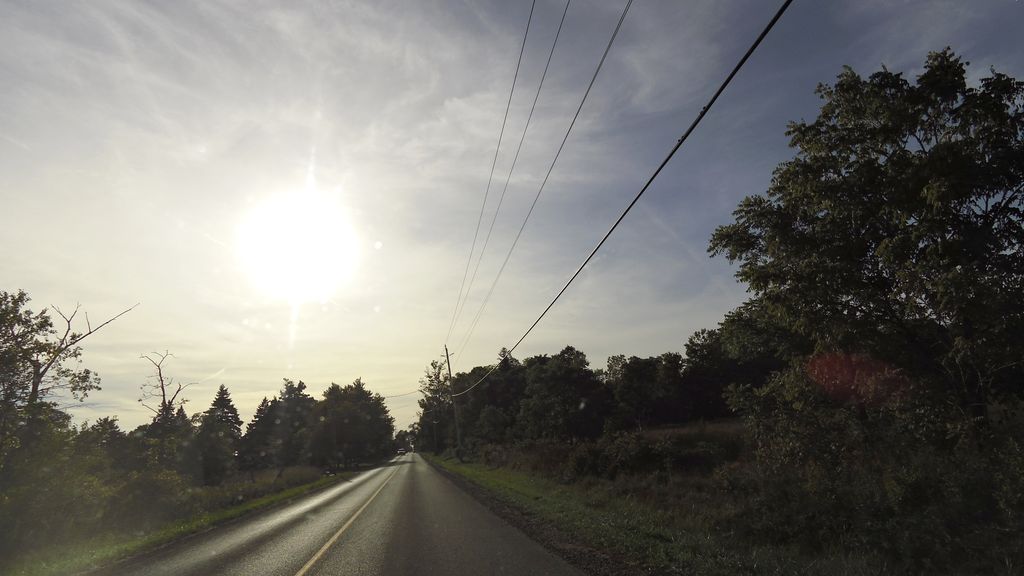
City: hamilton